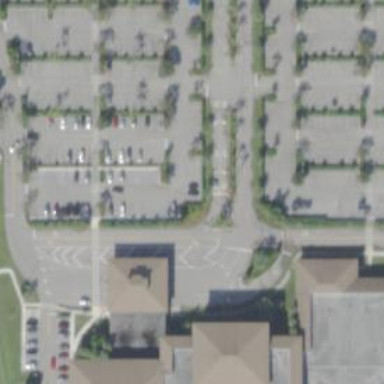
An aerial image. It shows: Parking space is available.